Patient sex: F
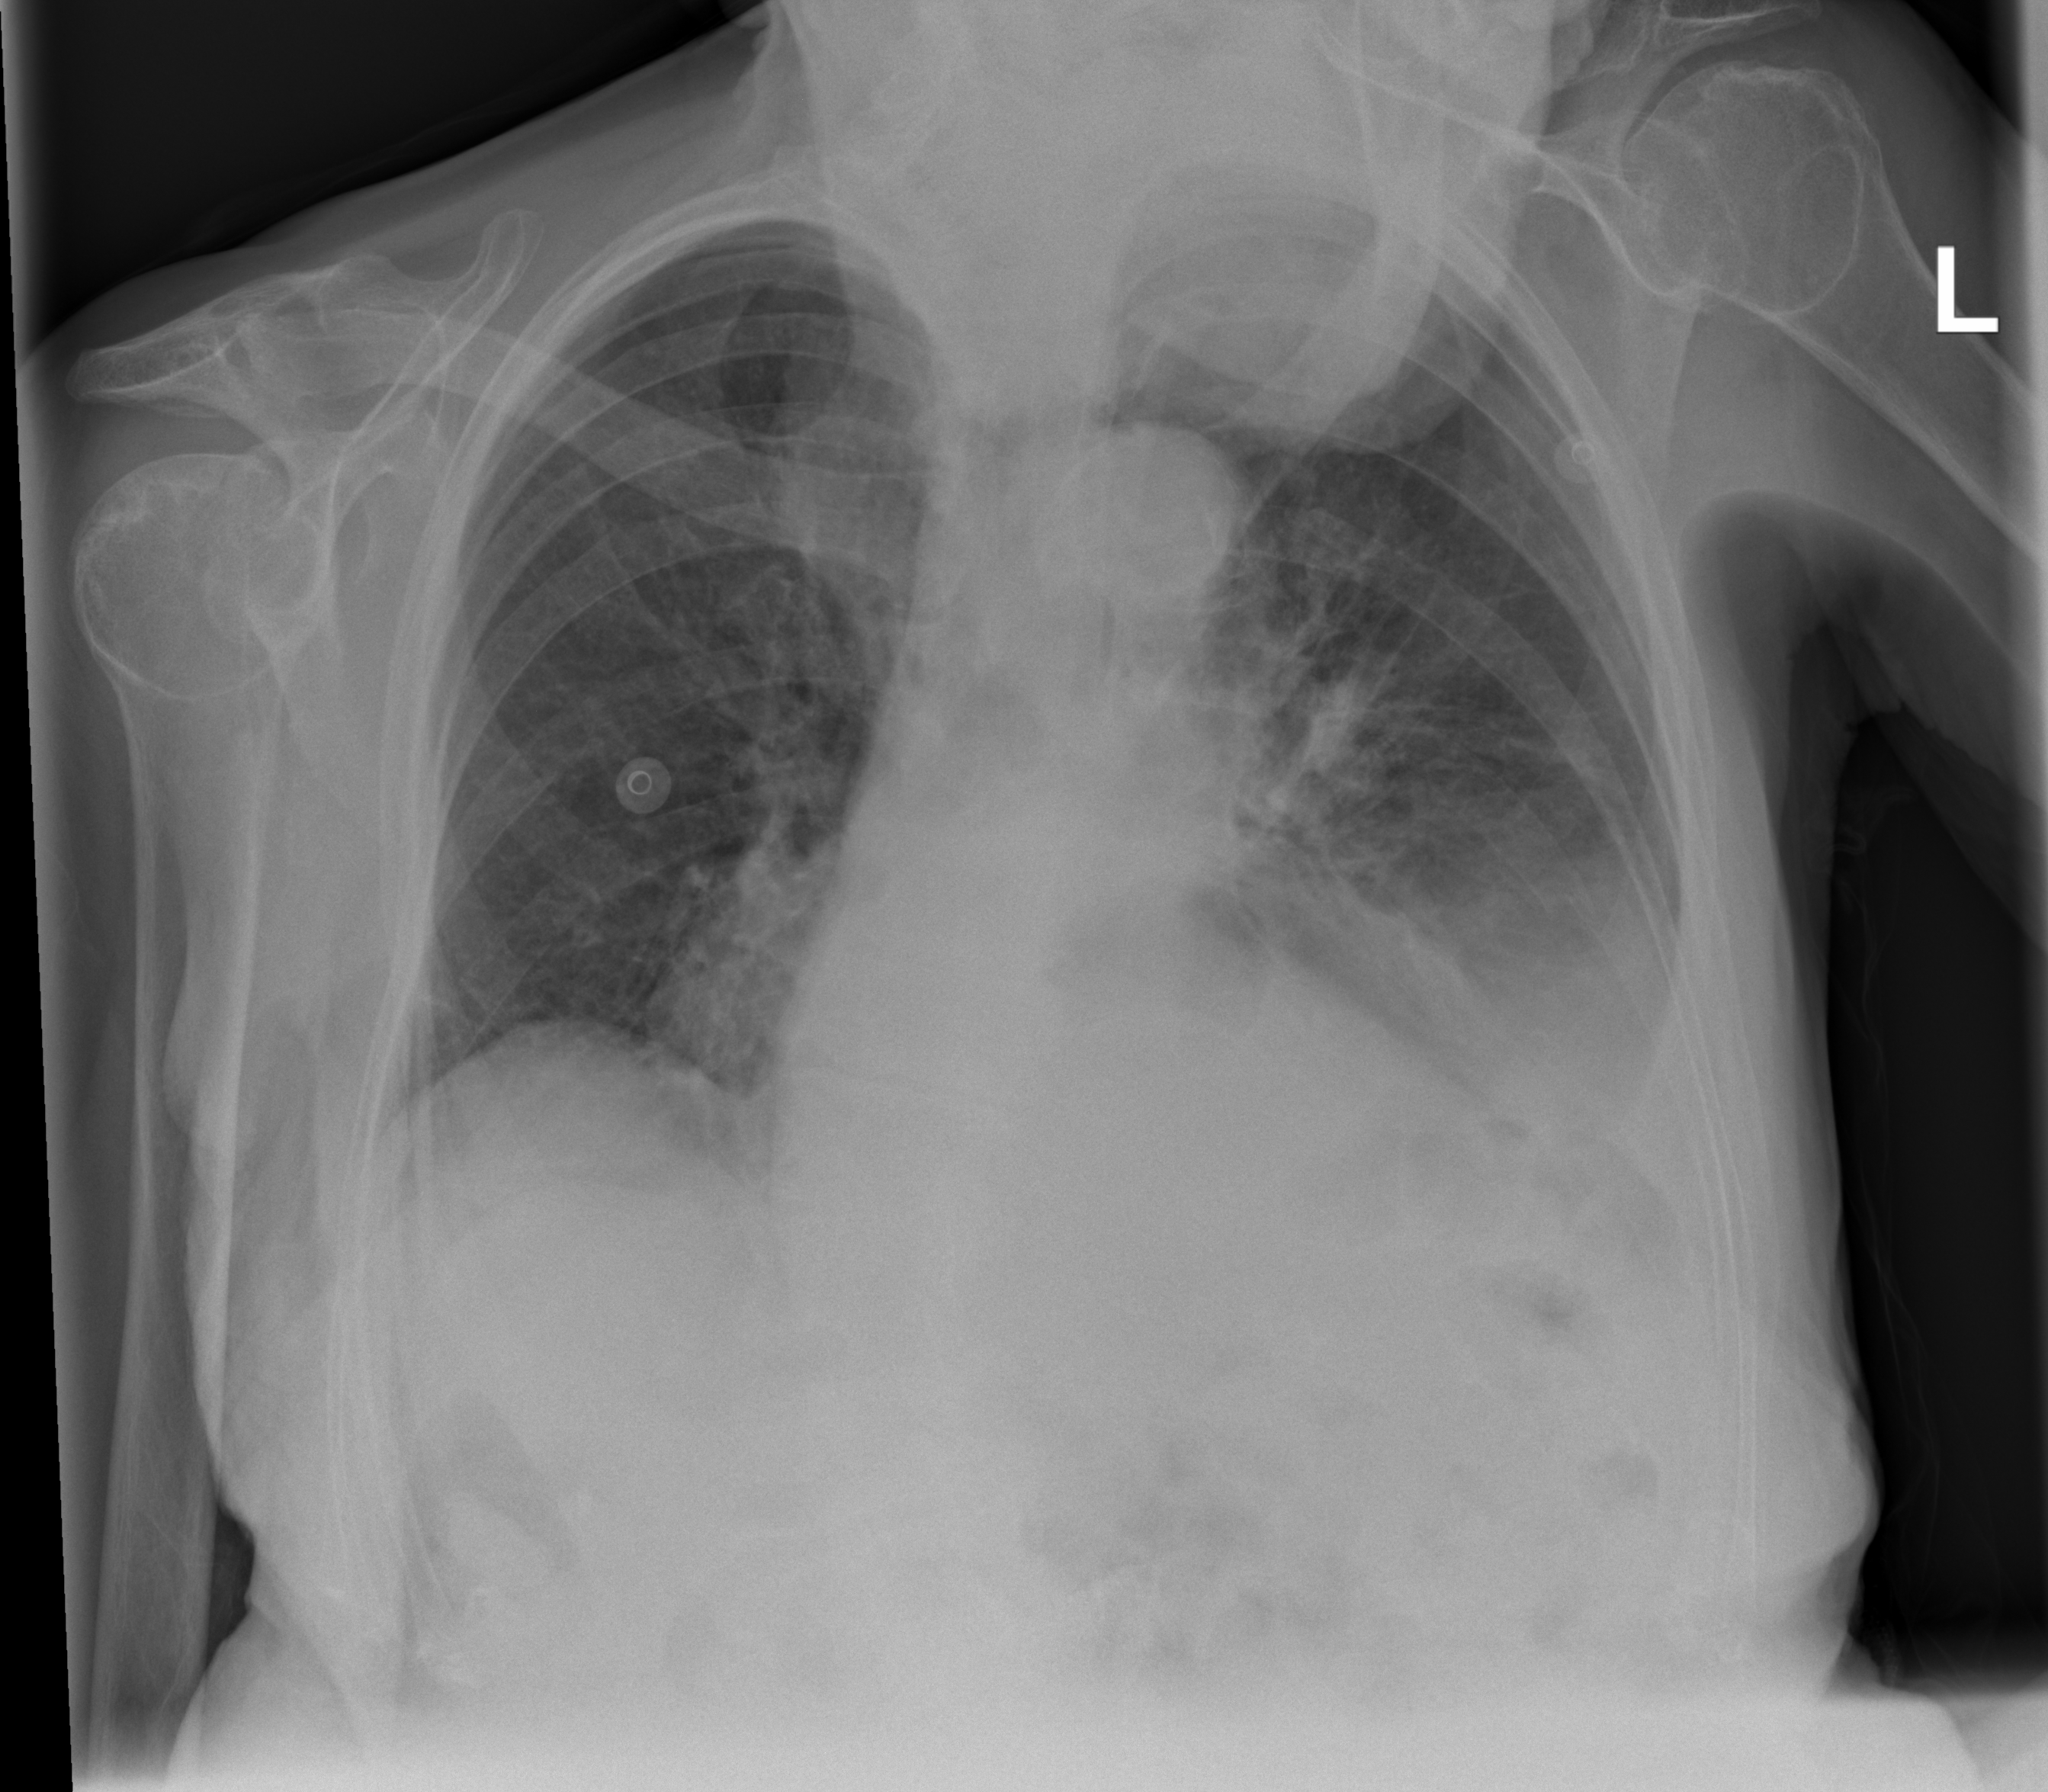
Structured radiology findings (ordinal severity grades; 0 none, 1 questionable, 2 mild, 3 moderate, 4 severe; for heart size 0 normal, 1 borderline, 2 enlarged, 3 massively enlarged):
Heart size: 1
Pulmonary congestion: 0
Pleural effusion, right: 3
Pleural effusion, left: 2
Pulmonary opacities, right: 0
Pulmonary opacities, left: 0
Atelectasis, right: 2
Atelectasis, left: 2